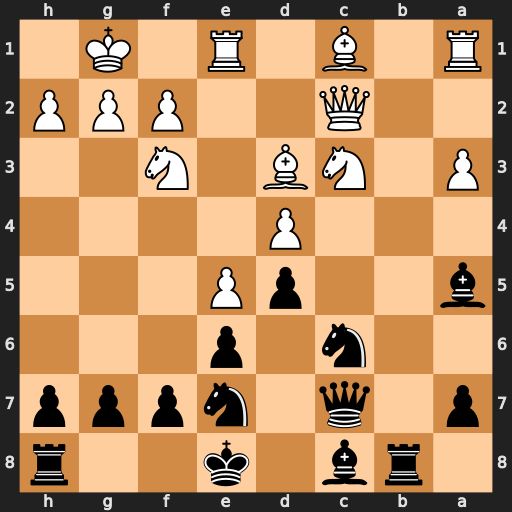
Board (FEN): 1rb1k2r/p1q1nppp/2n1p3/b2pP3/3P4/P1NB1N2/2Q2PPP/R1B1R1K1
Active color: b
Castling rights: k
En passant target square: -
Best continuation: Nxd4 Nxd4 Qxc3